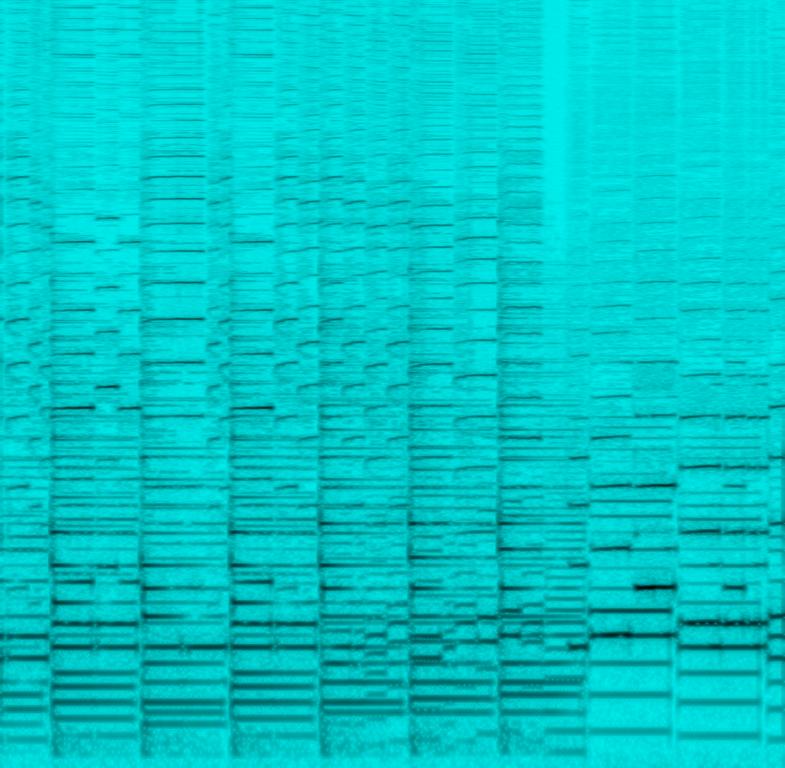
This music is instrumental. The tempo is fast with an enthusiastic flute harmony and bassoon accompaniment. The music is upbeat, catchy, engaging, vivacious, melodic, cheerful, happy and pleasant. This music is an upbeat classical instrumental.